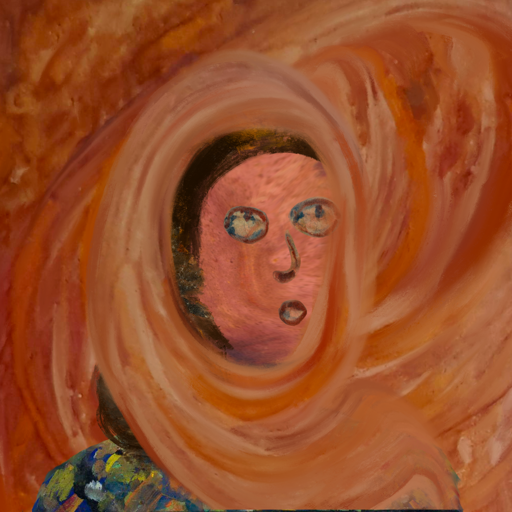
Background: Pious_Lady, Head And Neck Side: Mother_And_Son_Mother, Face Side: Orphan, Bust: An_Impression, Hair Side: Gypsy_Queen, Head Accessory: Pious_Lady_Scarf, Second Necklace: Blank, Necklace: Blank, Baby: Blank